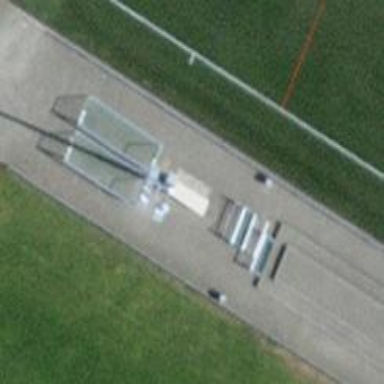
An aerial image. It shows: Mast structure.